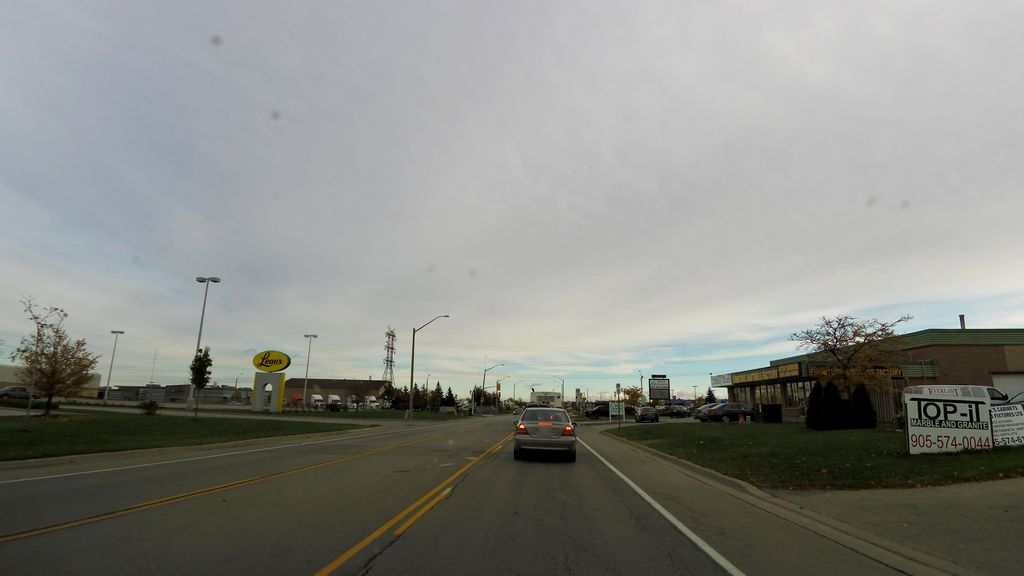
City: hamilton